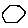
Label: hexagon